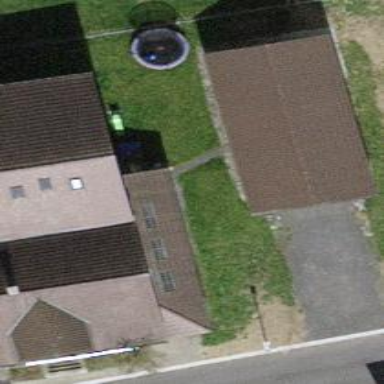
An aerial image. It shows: Shed.